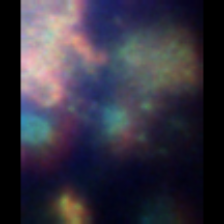
Taxon: Unknown_full_image
Group: Unknown